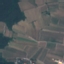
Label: PermanentCrop